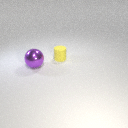
large purple metal sphere to the left of small yellow rubber cylinder